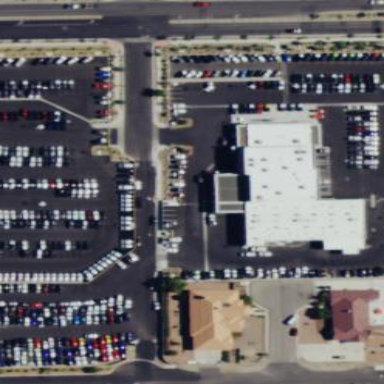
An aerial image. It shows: Building housing car shop.